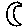
Label: moon